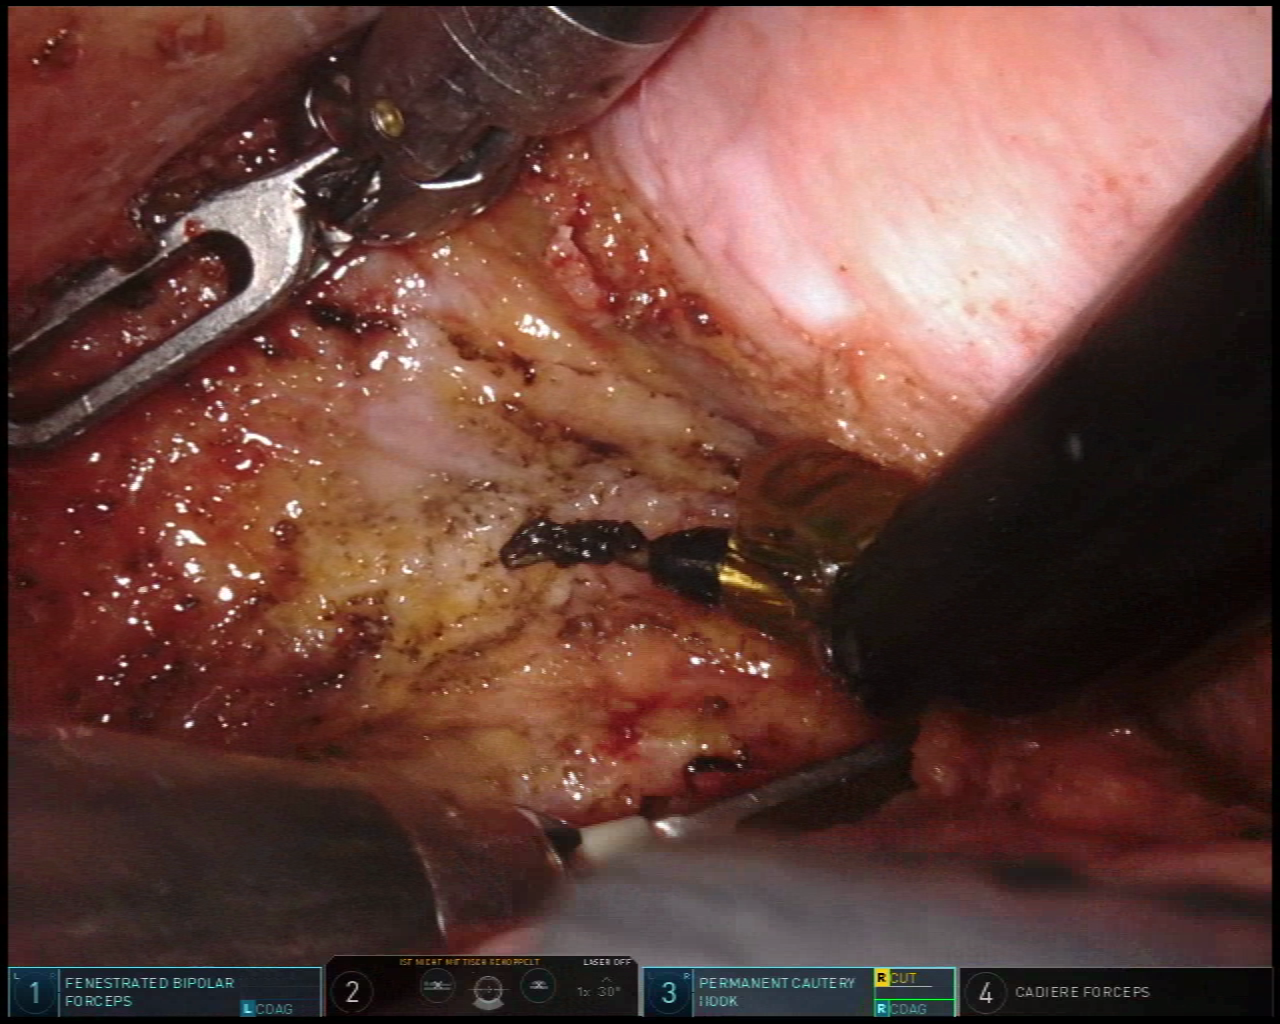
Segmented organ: vesicular_glands
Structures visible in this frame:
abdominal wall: no
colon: no
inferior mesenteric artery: no
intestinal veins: no
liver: no
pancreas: no
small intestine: no
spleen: no
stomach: no
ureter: no
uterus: no
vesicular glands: yes